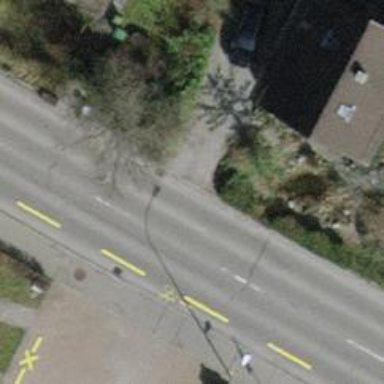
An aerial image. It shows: Tertiary road with asphalt surface. The road has designated cycle lane on the left.